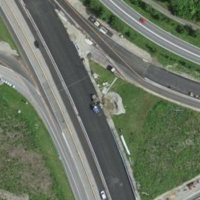
EUNIS habitat code: 57
Species observed at this site:
Falco tinnunculus